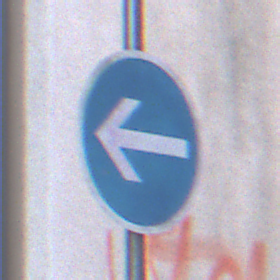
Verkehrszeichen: VorgeschriebeneFahrtrichtungHierLinks
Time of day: MorningAfternoon
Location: Outdoor (Urban)
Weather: PartlyCloudy
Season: NotSpecified
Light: Natural